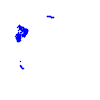
Particle: electron